Chest X-ray. View position: AP
Patient age: 23
Patient sex: F
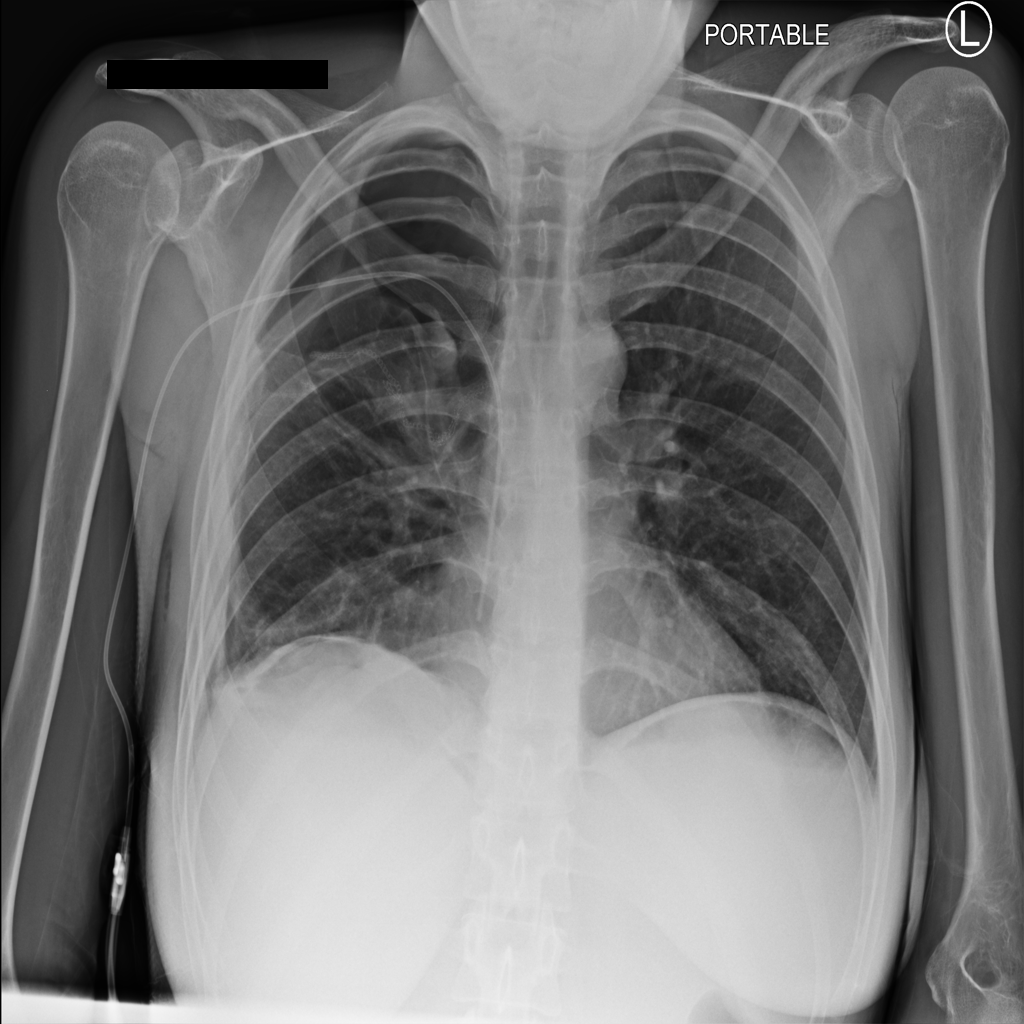
Finding: Pneumothorax